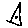
Label: triangle